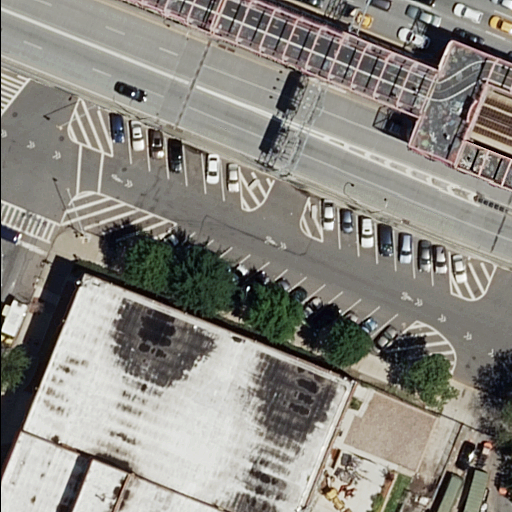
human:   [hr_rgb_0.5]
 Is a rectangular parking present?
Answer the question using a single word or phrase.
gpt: yes

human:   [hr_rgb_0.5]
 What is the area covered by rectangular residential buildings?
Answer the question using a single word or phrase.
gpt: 0m2

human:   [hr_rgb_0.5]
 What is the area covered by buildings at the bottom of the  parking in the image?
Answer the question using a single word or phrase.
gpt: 0m2

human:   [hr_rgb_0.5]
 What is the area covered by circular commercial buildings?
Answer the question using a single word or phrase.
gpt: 0m2

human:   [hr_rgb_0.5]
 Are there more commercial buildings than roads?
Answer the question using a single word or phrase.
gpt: no

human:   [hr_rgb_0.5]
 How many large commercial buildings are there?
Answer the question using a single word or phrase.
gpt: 0

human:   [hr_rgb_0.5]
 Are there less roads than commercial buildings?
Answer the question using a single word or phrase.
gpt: no

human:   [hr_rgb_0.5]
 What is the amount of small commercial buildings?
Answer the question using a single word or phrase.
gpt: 0

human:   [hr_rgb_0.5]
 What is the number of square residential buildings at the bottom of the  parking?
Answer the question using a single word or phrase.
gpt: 0

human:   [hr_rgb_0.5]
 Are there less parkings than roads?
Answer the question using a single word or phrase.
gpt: yes

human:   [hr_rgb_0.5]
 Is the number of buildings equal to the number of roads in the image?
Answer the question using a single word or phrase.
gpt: no

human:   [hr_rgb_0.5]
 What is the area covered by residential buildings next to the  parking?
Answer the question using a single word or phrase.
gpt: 2299m2

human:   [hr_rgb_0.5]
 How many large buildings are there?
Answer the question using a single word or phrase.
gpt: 1

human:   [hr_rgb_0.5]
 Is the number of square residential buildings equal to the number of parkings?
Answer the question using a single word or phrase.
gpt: no

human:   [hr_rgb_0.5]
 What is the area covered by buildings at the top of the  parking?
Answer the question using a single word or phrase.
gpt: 2299m2

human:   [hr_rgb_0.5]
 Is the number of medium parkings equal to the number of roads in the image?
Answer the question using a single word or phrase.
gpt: no

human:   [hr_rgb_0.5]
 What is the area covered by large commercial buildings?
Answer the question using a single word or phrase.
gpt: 0m2

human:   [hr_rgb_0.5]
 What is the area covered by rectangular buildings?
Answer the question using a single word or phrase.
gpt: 0m2

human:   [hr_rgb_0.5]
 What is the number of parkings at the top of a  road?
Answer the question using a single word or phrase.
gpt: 0

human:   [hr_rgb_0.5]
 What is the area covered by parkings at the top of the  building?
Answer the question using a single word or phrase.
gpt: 0m2

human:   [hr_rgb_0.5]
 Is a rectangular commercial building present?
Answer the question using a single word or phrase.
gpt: no

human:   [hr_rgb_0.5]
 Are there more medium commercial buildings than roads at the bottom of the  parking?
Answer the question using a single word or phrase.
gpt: no

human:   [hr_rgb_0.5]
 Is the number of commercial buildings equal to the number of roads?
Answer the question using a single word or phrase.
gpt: no

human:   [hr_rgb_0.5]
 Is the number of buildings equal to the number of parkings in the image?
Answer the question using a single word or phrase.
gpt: yes

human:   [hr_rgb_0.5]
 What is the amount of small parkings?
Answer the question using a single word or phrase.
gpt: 1

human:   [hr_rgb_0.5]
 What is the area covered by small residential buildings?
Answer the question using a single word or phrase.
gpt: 0m2

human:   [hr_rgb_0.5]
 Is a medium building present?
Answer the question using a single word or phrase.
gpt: no

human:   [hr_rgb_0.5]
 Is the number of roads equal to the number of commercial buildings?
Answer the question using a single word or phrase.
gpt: no

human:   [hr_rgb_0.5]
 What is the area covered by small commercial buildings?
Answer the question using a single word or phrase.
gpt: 0m2

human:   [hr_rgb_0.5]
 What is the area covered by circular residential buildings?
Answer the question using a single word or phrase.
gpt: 0m2

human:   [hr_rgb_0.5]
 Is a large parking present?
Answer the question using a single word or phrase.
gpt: no

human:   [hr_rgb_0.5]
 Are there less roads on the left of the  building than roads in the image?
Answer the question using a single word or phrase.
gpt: yes

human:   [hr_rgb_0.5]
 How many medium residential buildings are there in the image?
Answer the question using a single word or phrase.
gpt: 0

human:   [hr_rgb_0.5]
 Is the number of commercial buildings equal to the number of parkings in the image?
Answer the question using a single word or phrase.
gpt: no

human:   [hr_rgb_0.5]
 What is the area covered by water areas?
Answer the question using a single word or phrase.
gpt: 0m2

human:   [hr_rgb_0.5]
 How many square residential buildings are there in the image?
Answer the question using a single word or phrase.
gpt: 0